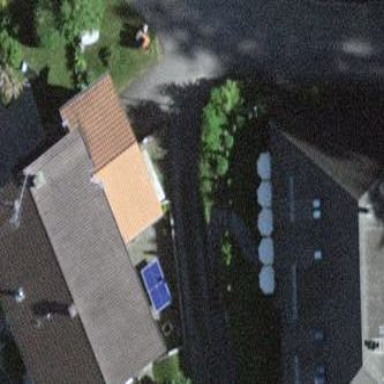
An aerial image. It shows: Residential building.